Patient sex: M
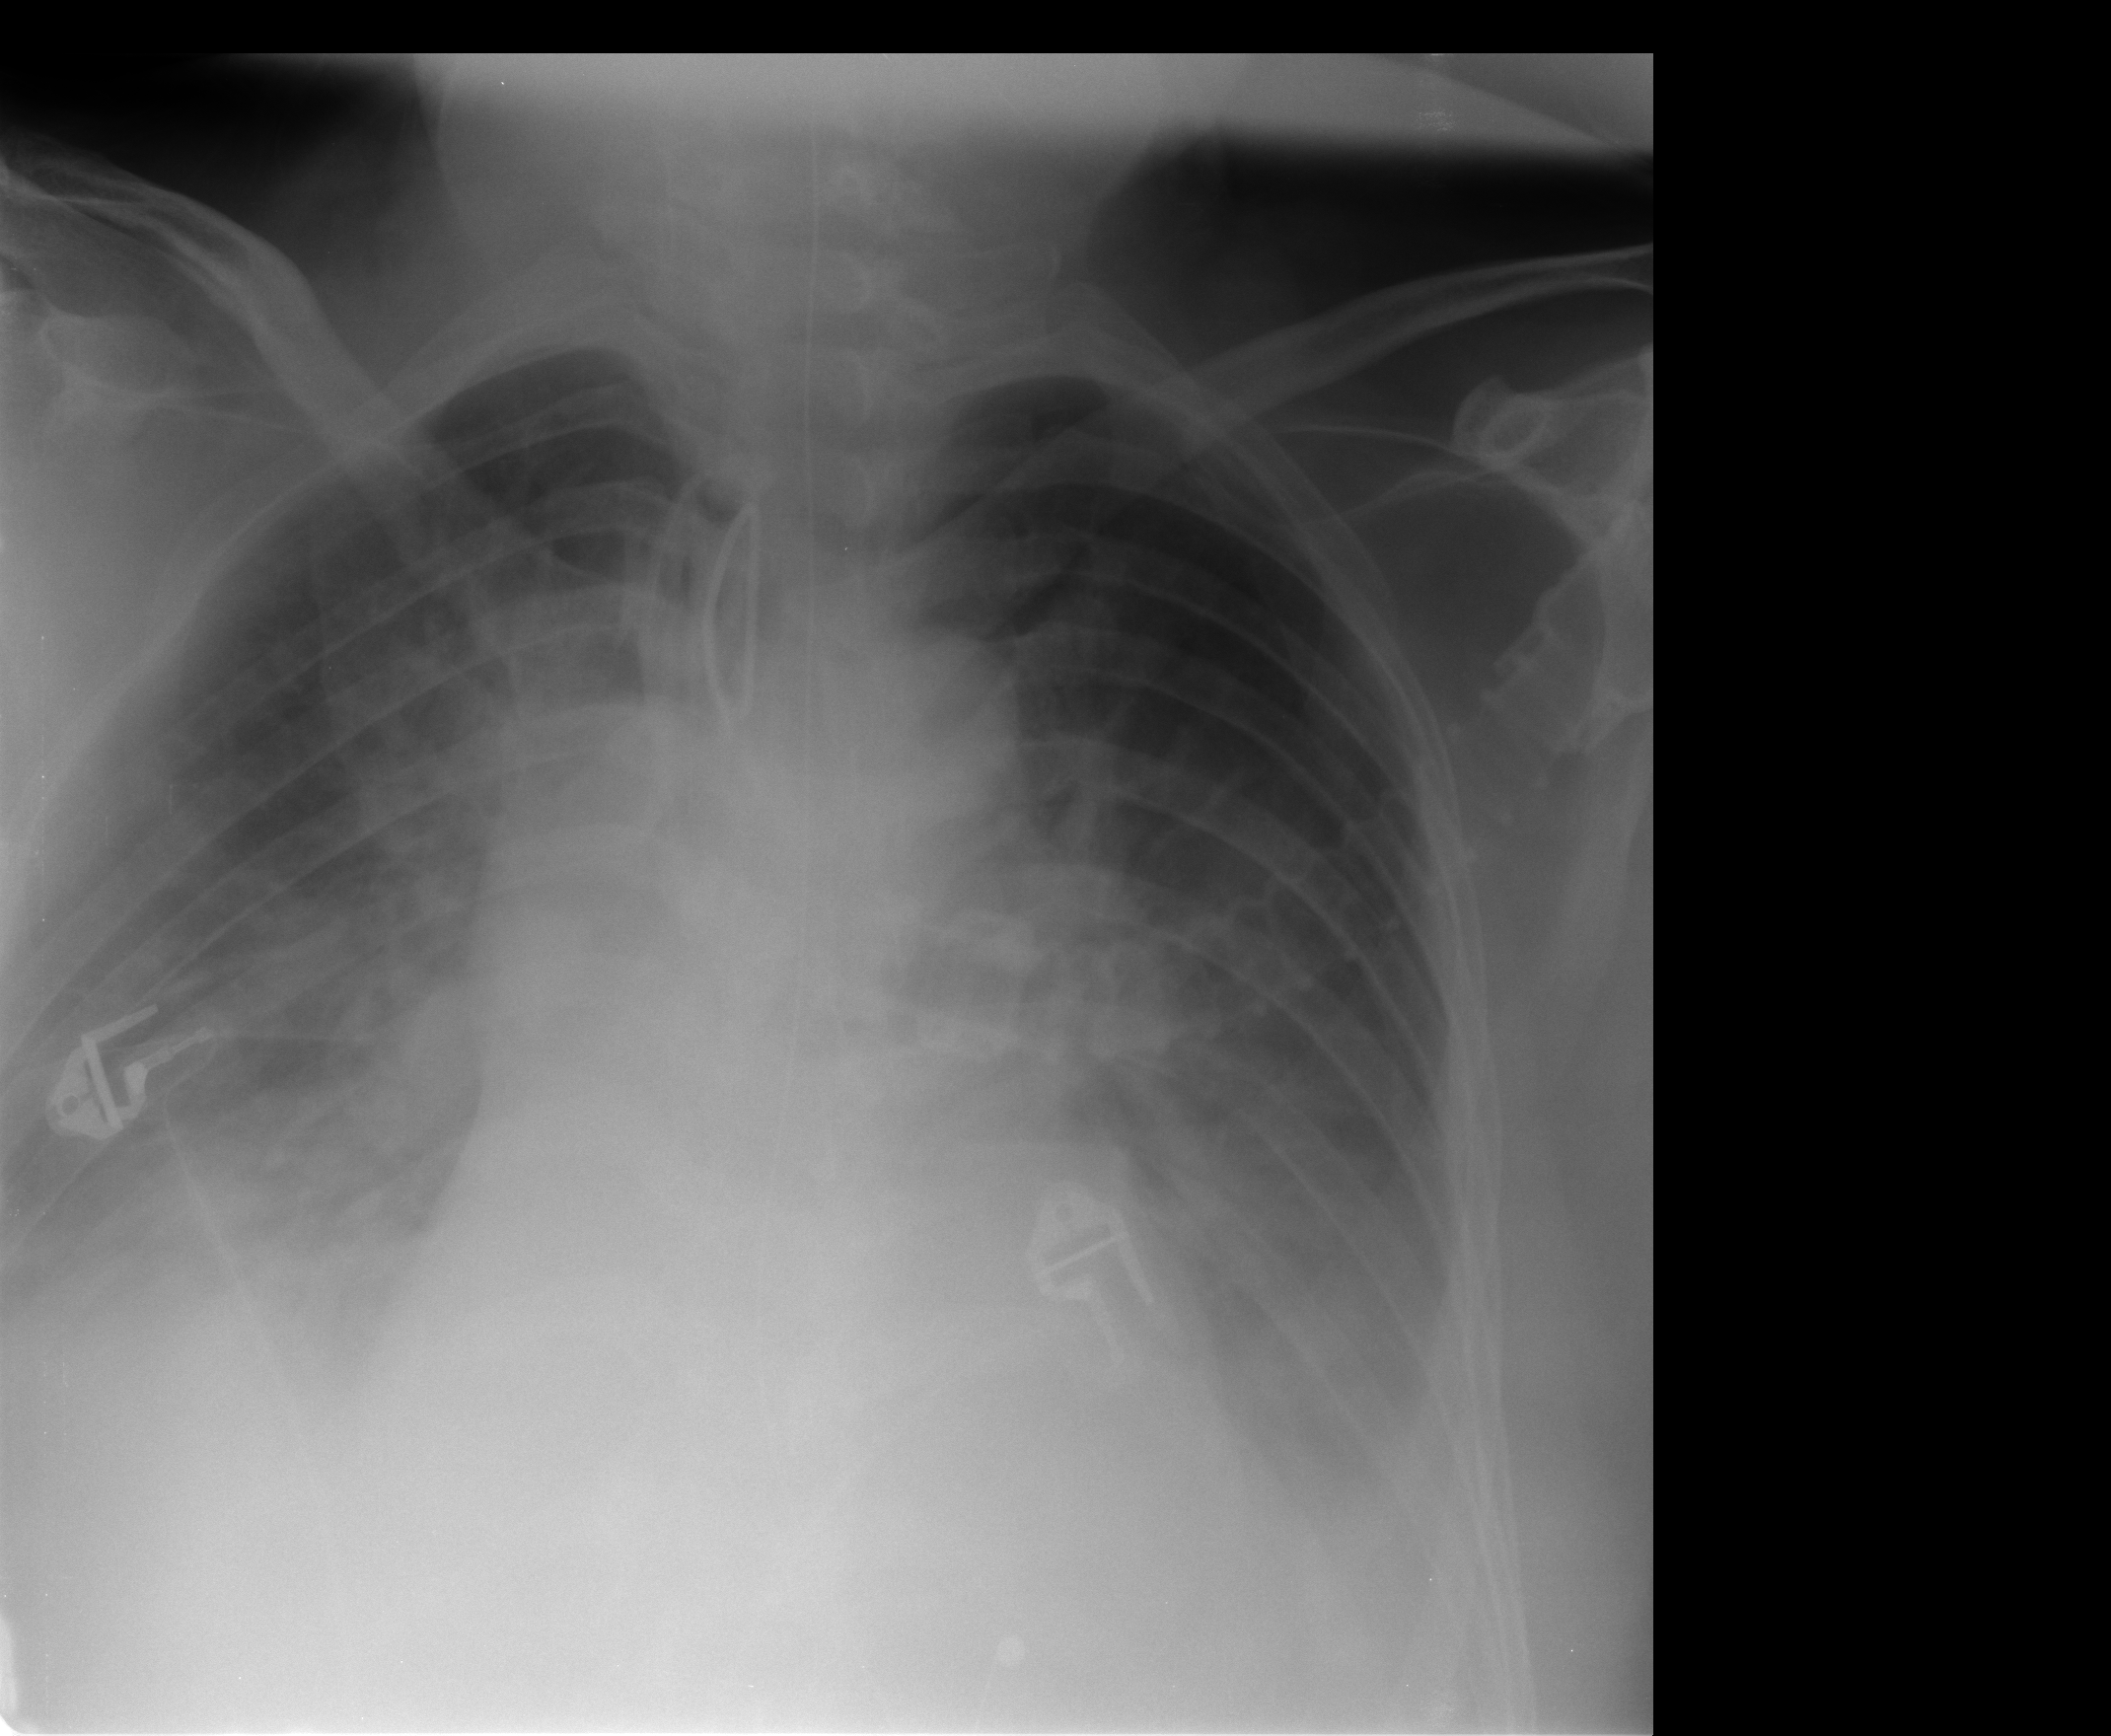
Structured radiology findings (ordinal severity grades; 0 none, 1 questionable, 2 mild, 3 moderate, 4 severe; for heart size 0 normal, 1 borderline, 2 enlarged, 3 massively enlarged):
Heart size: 1
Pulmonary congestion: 2
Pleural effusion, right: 2
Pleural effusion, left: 2
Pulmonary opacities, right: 0
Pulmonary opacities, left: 0
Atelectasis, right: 2
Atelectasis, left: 2